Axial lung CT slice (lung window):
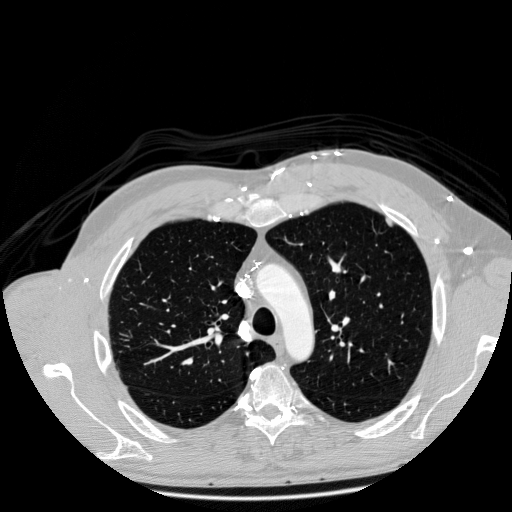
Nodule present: yes
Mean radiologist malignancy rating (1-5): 1